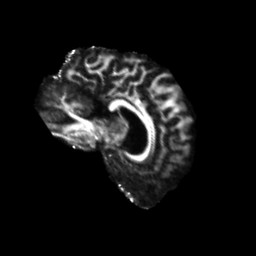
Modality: FA
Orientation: sagittal
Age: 54
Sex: male
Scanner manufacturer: siemens
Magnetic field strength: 3 T
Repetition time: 5.47 s
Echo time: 0.0854 s